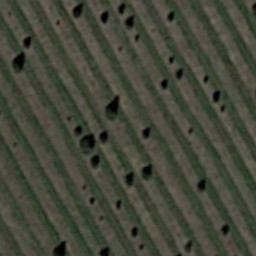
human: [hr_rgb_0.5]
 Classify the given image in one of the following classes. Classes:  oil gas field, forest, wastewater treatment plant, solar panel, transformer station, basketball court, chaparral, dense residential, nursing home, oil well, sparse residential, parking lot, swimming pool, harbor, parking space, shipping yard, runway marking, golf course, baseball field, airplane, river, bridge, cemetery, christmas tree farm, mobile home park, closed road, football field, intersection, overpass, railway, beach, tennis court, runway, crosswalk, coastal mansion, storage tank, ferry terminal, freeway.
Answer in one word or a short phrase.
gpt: christmas tree farm